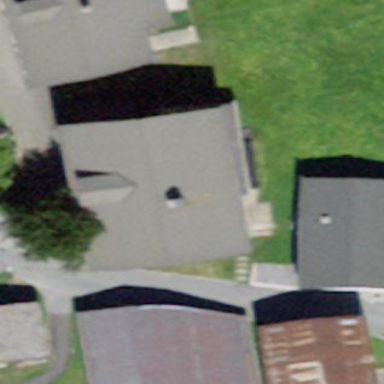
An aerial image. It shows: Simple and straightforward house.